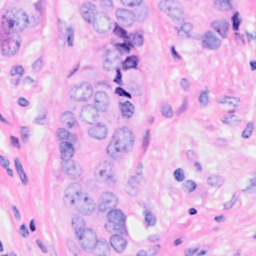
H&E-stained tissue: Breast